【题型】填空题　【知识点】平面几何　【难度】medium
如图1为《天工开物》记载的用于舂捣谷物的工具——“碓(duì)”的结构简图，图2为其平面示意图。已知$AB \perp CD$于点$B$，$AB$与水平线$l$相交于点$O$，$OE \perp l$。如果$BC=4$分米，$OB=24$分米，$\sin\angle BOE=\frac{24}{25}$，那么点$C$到水平线$l$的距离$CF$为$\underline{\qquad\qquad}$分米。

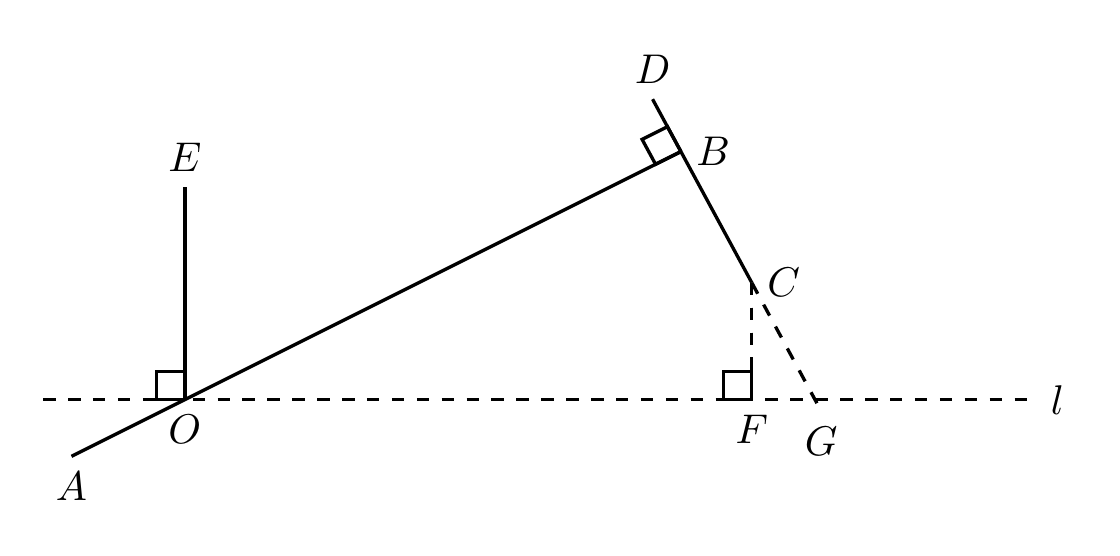
【解答】
【答案】$\frac{72}{25}$

【分析】本题考查了解直角三角形的应用，添加辅助线构造直角三角形是解题的关键。延长$DC$，交直线$l$于点$G$，先证明$\angle BGO = \angle BOE$，然后求出$\tan\angle BGO = \tan\angle CGF = \frac{24}{7}$，最后根据$\tan\angle BGO = \frac{AB}{BG} = \frac{24}{7}$列方程求解即可。

【详解】解：延长$DC$，交直线$l$于点$G$，

$\because AB \perp CD$，

$\therefore \angle BOG + \angle BGO = 90^\circ$，

$\because OE \perp l$，

$\therefore \angle BOG + \angle BOE = 90^\circ$，

$\therefore \angle BGO = \angle BOE$，

$\therefore \sin\angle BGO = \sin\angle BOE = \frac{24}{25}$，

在$Rt\triangle CFG$中，$\sin\angle CGF = \sin\angle BGO = \frac{CF}{CG}$，

设$CF = 24x$（分米），则$CG = 25x$（分米），

$FG = \sqrt{CG^2 - CF^2} = \sqrt{(25x)^2 - (24x)^2} = 7x$（分米），

$\therefore \tan\angle BGO = \tan\angle CGF = \frac{CF}{FG} = \frac{24x}{7x} = \frac{24}{7}$，

在$Rt\triangle OBG$中，$\tan\angle BGO = \frac{AB}{BG} = \frac{24}{7}$，

$\therefore \frac{24}{4 + 25x} = \frac{24}{7}$，

解得$x = \frac{3}{25}$（分米），

$\therefore CF = 24x = \frac{72}{25}$（分米）。

故答案为：$\frac{72}{25}$。